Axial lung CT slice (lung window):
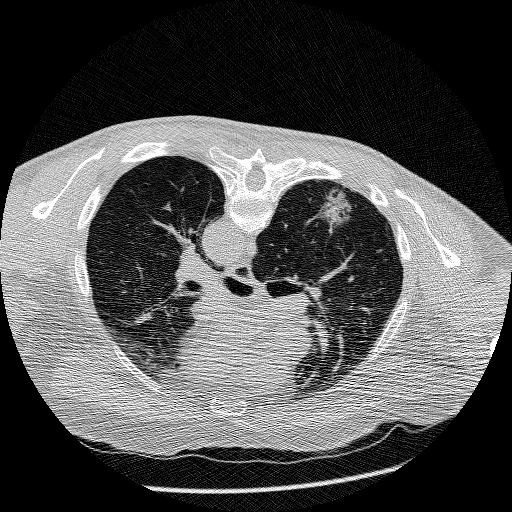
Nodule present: yes
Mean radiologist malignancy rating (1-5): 4.75